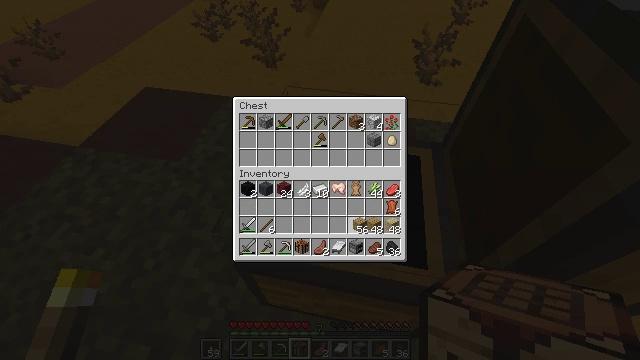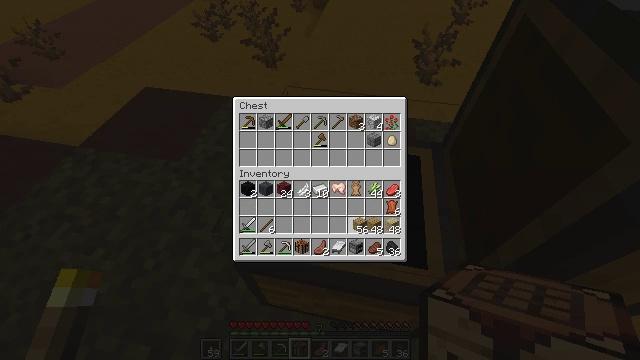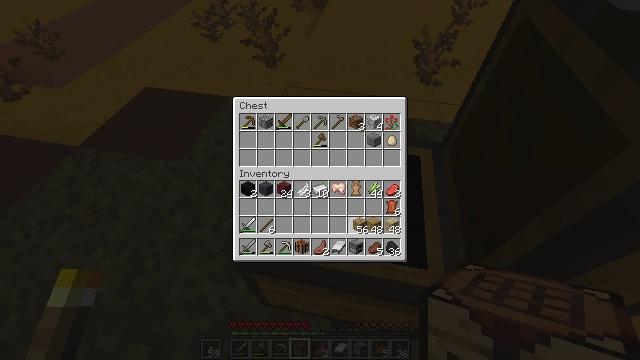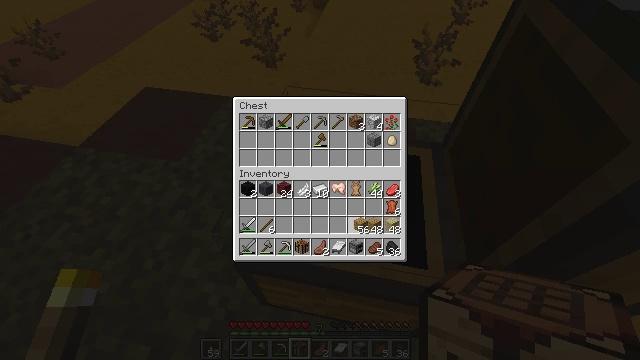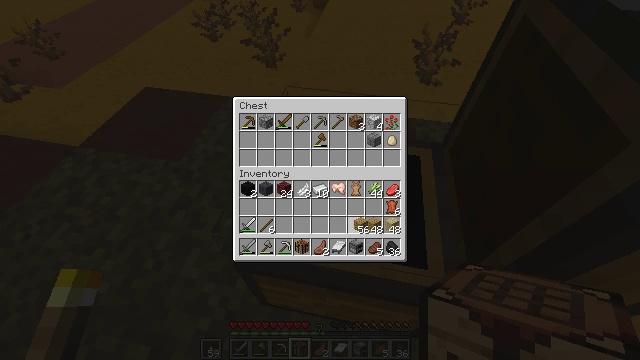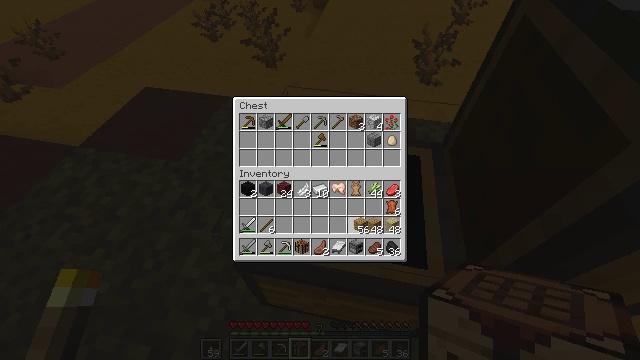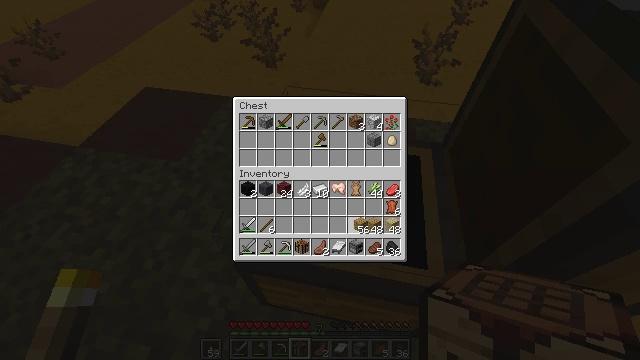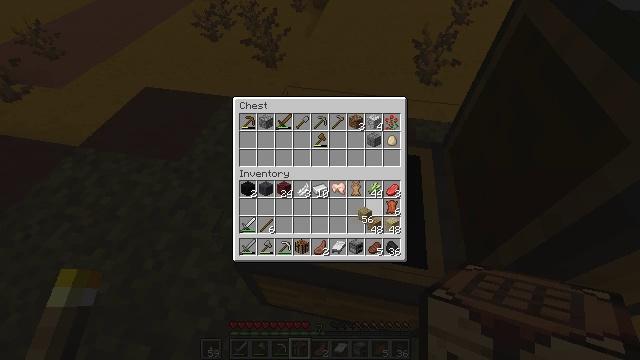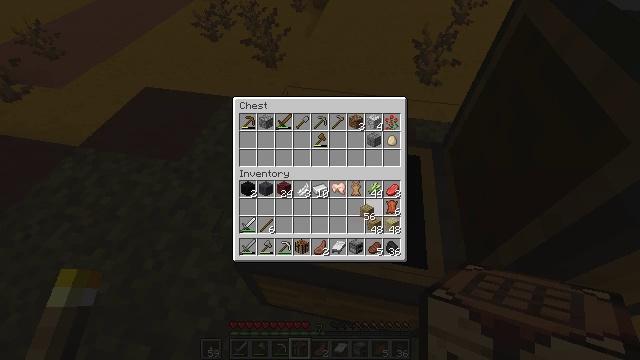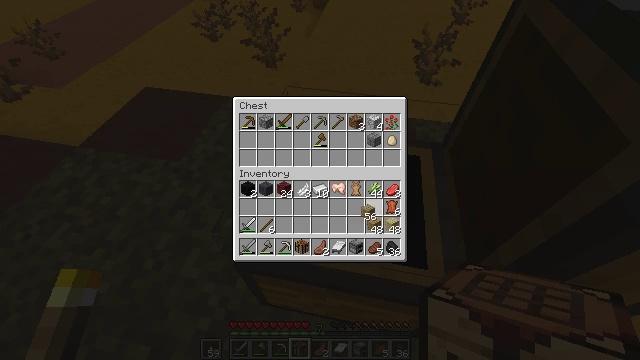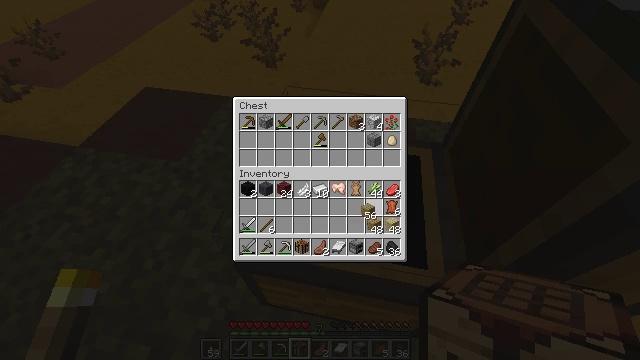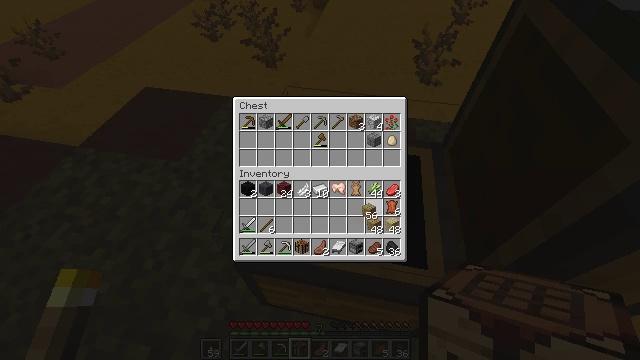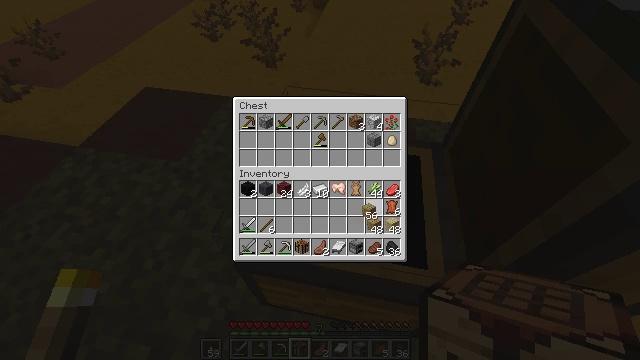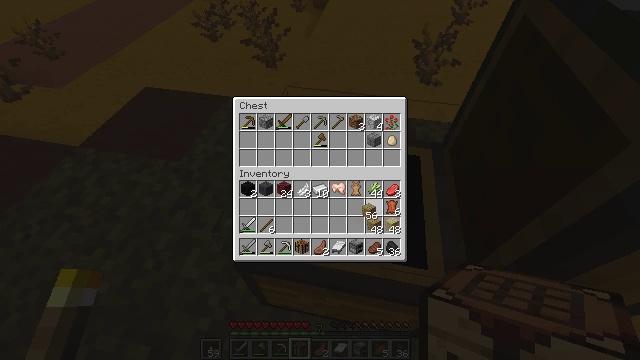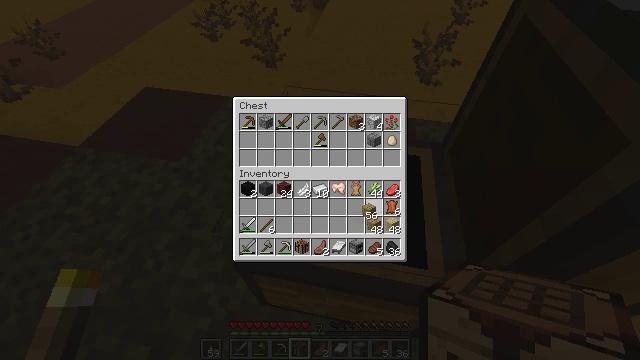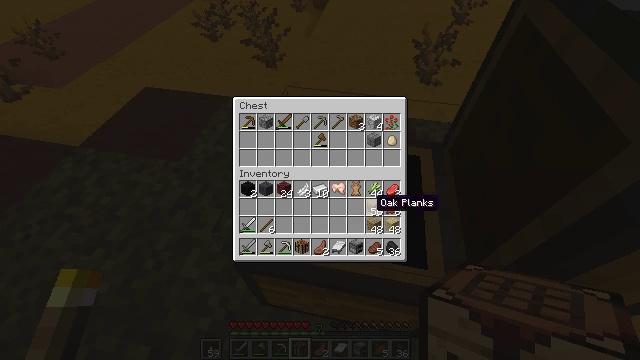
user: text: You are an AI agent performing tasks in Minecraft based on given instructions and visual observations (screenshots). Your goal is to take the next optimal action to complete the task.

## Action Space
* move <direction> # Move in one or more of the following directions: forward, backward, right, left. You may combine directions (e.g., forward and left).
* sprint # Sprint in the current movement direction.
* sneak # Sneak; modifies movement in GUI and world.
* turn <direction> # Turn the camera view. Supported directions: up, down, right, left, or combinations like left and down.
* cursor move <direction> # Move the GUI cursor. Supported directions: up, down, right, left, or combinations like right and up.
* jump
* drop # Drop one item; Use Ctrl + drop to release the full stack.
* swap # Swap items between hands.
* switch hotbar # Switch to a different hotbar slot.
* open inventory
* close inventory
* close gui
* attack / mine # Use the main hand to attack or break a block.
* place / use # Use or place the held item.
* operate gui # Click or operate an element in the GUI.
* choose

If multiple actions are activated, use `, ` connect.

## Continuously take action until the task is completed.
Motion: motion action
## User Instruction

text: Break the brown terracotta for materials.
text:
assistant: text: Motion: no_op
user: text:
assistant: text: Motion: no_op
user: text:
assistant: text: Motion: no_op
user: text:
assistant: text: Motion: no_op
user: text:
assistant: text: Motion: no_op
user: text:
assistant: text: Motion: no_op
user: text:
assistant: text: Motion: cursor move up
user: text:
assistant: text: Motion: no_op
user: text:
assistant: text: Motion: no_op
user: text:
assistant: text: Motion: no_op
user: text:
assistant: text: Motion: no_op
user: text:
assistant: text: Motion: no_op
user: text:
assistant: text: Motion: operate gui
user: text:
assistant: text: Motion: operate gui
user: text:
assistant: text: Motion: no_op
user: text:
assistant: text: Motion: no_op
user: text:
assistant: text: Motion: no_op
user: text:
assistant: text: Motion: cursor move left
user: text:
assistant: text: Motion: no_op
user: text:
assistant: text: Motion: no_op
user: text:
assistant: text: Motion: no_op
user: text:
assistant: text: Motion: no_op
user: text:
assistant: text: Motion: cursor move left
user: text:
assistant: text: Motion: cursor move left
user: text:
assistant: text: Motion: cursor move left
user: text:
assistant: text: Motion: cursor move left
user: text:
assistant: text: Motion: no_op
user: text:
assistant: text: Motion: no_op
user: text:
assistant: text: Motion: no_op
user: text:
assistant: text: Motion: no_op